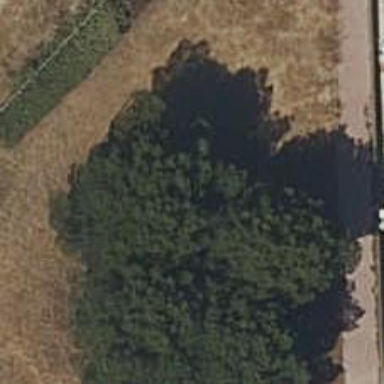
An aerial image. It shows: Single tag "natural: tree."